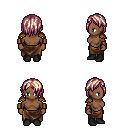
a pixel art fantasy rpg character, female body template, human, dark skin, leather shoulder armor, robe skirt, white blonde bangs hairstyle, leather bracers, black shoes, four views (front, back, left, right), 2x2 character sprite sheet, small pixel art, hard edges, no anti-aliasing